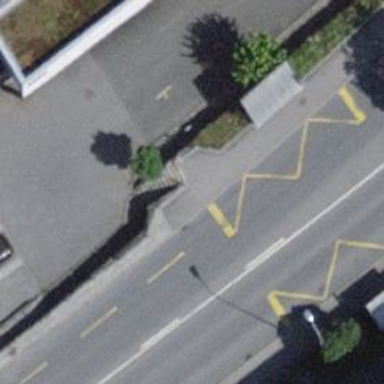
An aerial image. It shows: Road with steps.